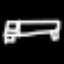
Label: bed